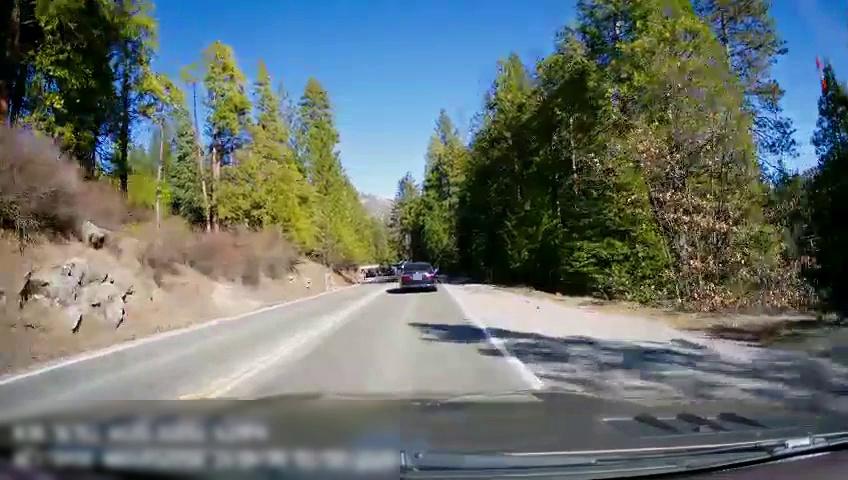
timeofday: Day
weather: Sunny
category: Drivable Space
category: Vehicles | Car
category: Vehicles | Car
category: Vehicles | Car
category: Lanes | Opposite Lane
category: Lanes | Opposite Lane
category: Lanes | Current Lane
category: Lanes | Current Lane